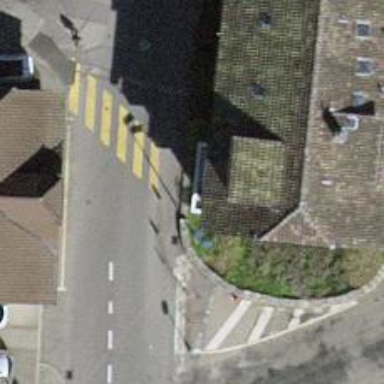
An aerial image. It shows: Uncontrolled zebra crossing with zebra markings.